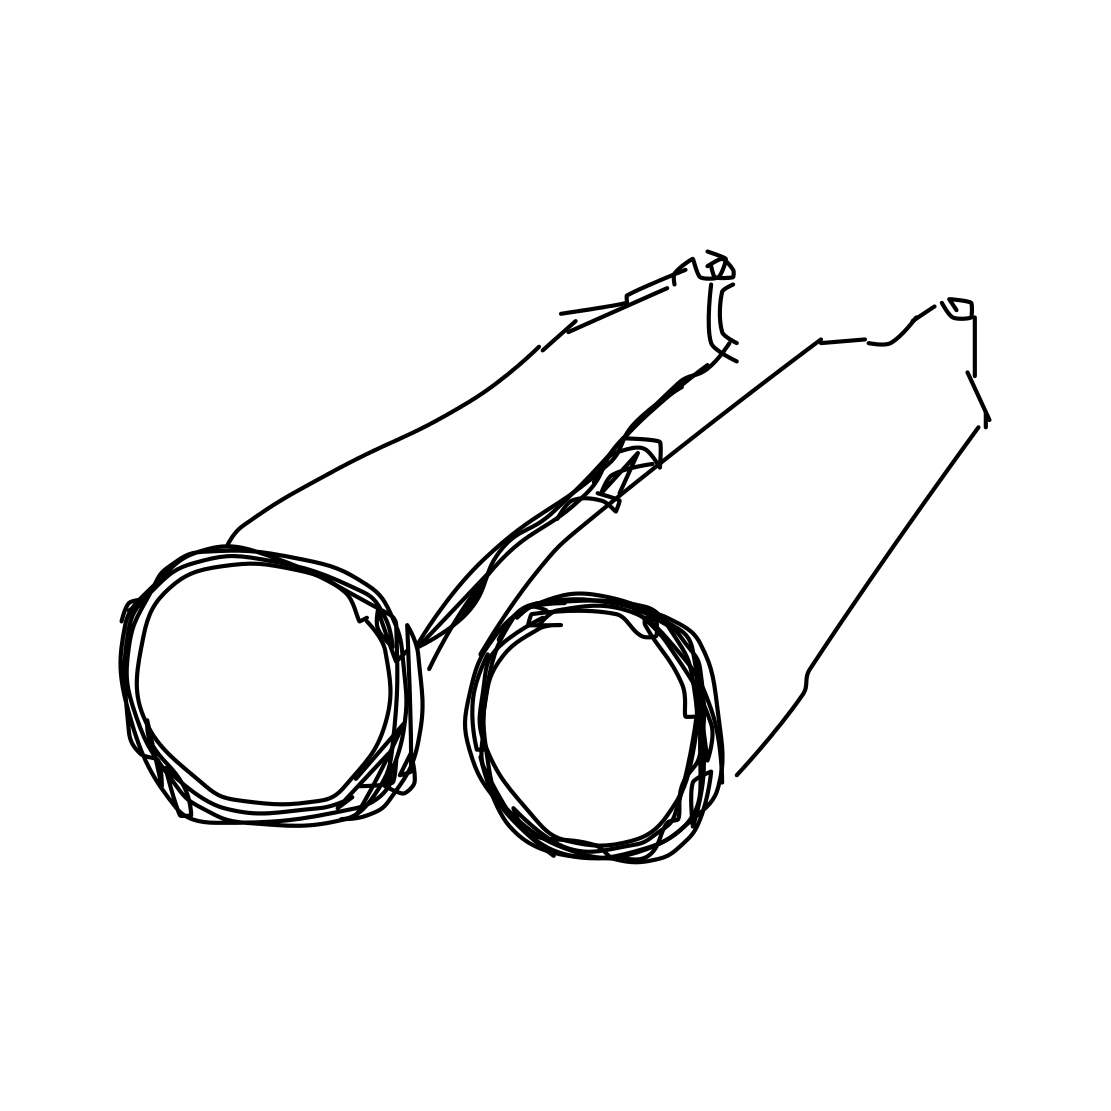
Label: binoculars